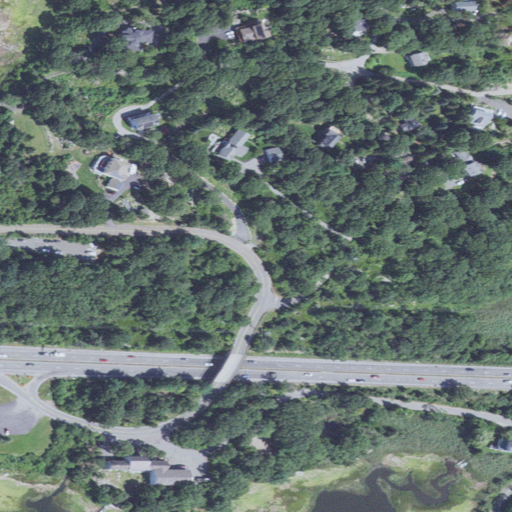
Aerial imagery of cape in Massachusetts named Rust Island containing low intensity development, medium intensity development, open development, herbaceous wetlands, deciduous forest, high intensity development, woody wetlands, open water, and mixed forest